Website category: sports
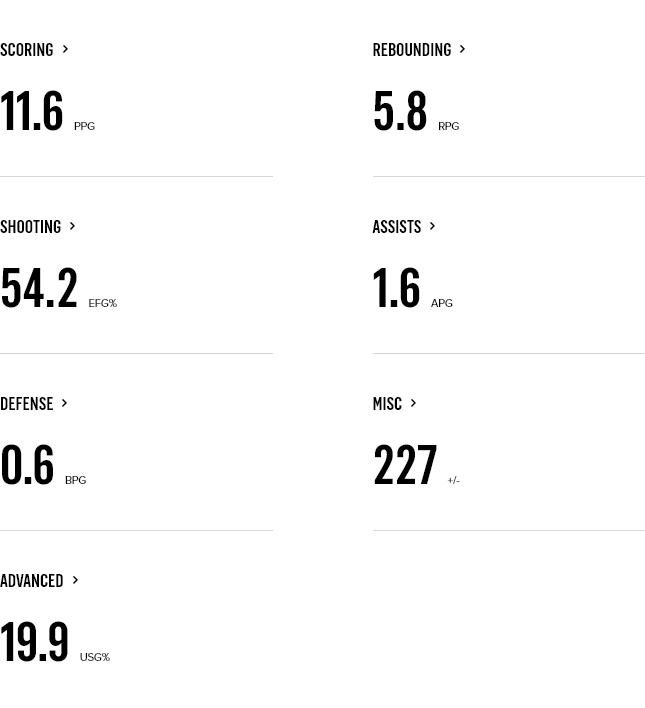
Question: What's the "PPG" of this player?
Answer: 11.6

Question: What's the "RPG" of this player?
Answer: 5.8

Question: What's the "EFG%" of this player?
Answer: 54.2

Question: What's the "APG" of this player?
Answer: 1.6

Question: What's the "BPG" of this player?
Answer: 0.6

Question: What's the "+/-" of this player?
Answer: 227

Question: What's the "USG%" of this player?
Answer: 19.9

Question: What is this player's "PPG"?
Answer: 11.6

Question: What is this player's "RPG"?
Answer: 5.8

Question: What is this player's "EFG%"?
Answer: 54.2

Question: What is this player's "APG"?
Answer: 1.6

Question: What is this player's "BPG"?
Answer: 0.6

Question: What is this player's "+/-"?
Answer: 227

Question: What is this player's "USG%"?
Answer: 19.9

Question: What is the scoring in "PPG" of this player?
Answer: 11.6

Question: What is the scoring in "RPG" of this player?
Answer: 5.8

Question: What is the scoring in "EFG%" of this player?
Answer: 54.2

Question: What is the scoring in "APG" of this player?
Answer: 1.6

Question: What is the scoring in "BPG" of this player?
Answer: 0.6

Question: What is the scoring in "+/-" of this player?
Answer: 227

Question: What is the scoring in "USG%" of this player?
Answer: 19.9

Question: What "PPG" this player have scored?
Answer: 11.6

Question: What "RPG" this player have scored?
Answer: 5.8

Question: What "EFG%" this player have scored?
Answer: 54.2

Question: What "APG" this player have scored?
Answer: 1.6

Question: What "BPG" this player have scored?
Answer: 0.6

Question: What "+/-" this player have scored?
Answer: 227

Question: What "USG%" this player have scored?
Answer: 19.9

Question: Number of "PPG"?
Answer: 11.6

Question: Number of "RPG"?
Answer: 5.8

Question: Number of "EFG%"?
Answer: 54.2

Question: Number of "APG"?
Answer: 1.6

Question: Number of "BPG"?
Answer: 0.6

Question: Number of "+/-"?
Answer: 227

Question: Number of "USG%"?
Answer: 19.9

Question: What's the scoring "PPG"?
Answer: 11.6

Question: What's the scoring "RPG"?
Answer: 5.8

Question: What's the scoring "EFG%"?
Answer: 54.2

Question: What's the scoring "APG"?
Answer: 1.6

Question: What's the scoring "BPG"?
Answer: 0.6

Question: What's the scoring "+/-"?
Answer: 227

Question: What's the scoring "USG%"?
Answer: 19.9